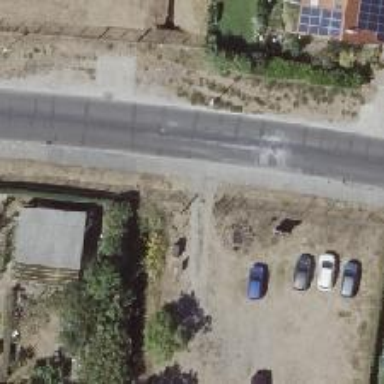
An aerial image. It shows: Tertiary road with asphalt surface and sidewalk on the left side.